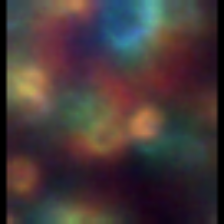
Taxon: Phaeocystis
Group: Other